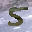
Label: 5